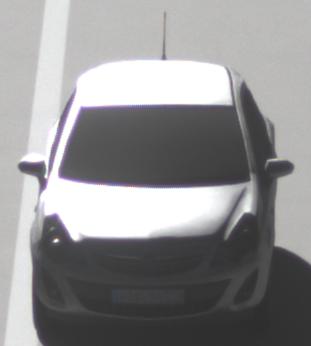
Make: Opel
Model: Corsa 1.2
Detailed model: Corsa (D)
Model produced from: 2011/01
Model produced until: 2014/08
Doors: 3
Color: white
Road condition: dry road
Daytime: morning or afternoon
Contrast: high contrast